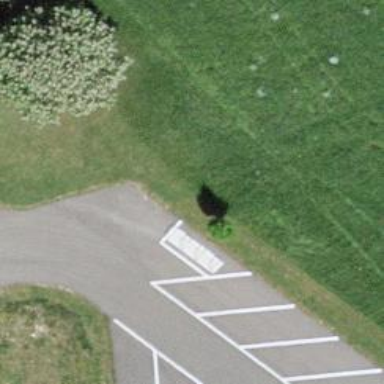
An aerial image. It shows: Bicycle parking facility.